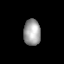
Tissue: lung
Cell type: Epithelial cells
Senescence score: 0.2346
Nuclear area (px): 430
Mean DAPI intensity: 162.486